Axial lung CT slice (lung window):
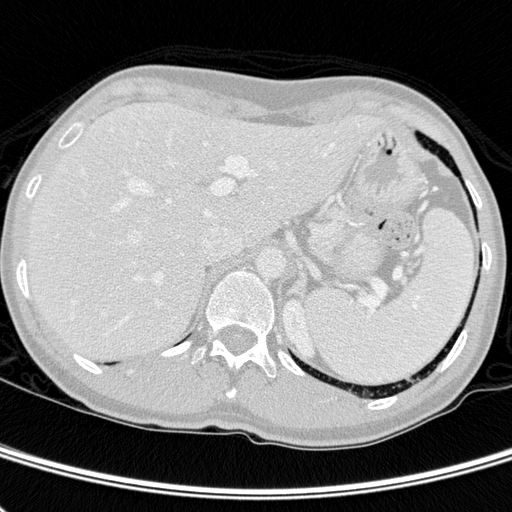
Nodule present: no